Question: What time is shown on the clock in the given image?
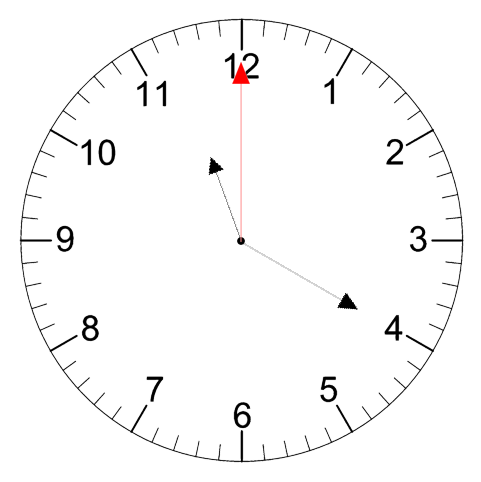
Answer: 11:20:00